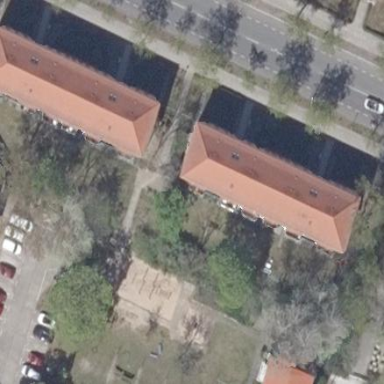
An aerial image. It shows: Hipped roof building with apartments. The roof is covered with red roof tiles.